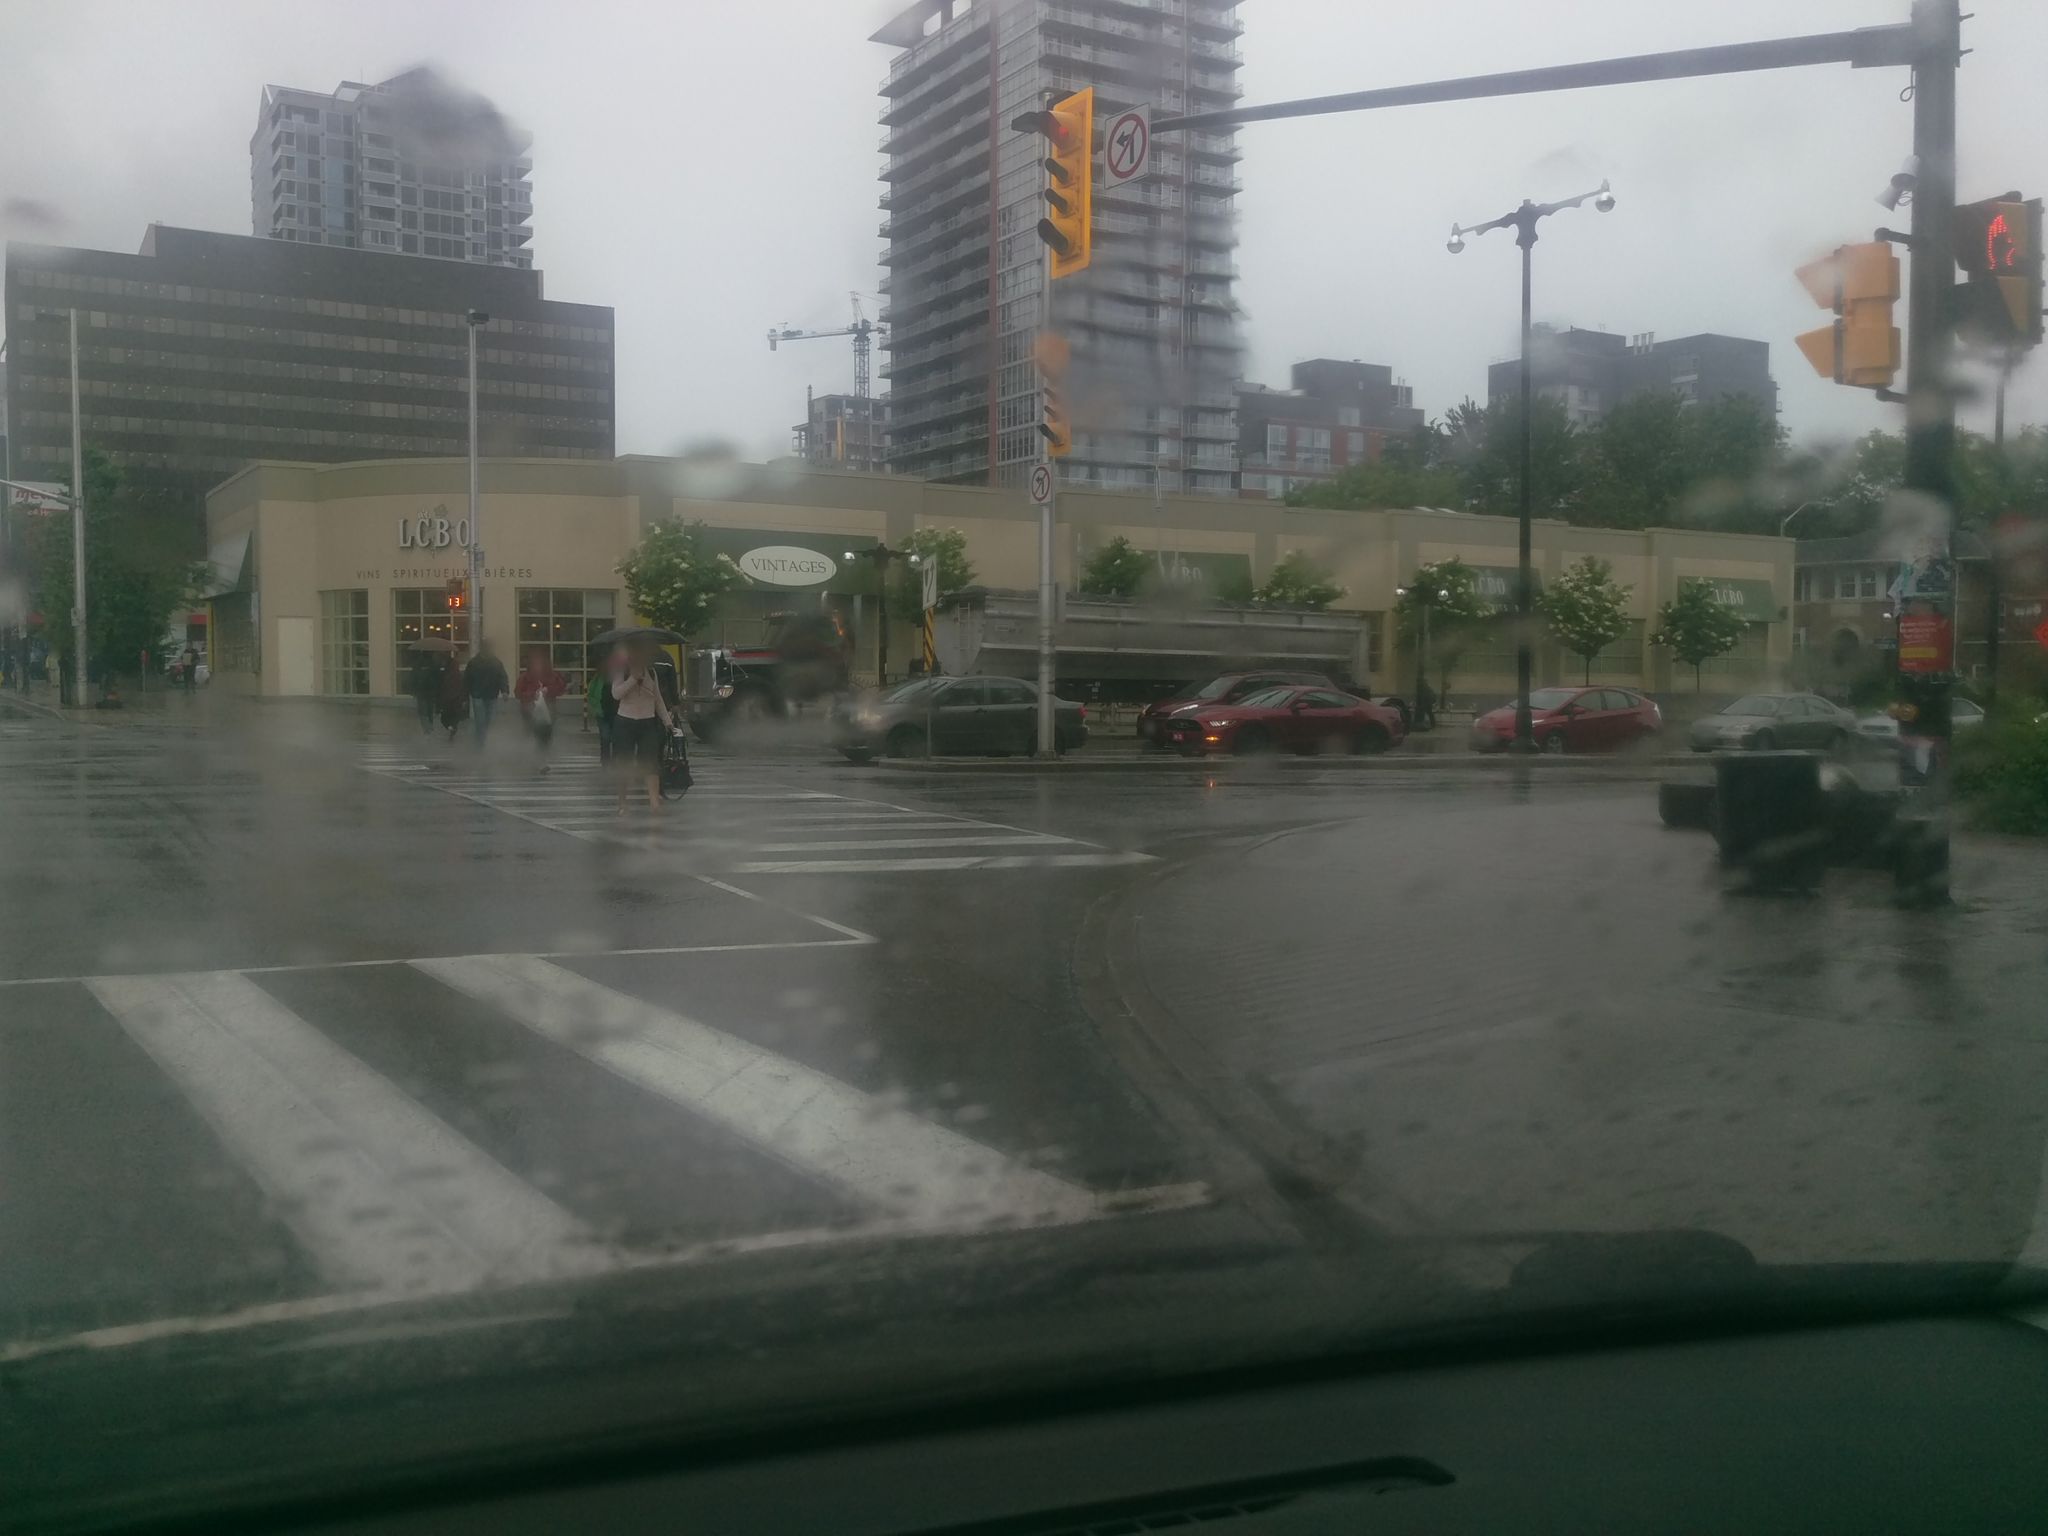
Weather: rainy
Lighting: day
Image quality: slightly poor
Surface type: driving surface
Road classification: footway
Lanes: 4
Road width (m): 2
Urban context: urban centre
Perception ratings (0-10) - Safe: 7.07, Lively: 6.42, Beautiful: 3.84, Boring: 2.74, Depressing: 2.77, Wealthy: 3.19